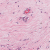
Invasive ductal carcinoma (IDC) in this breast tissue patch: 0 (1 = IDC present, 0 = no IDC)